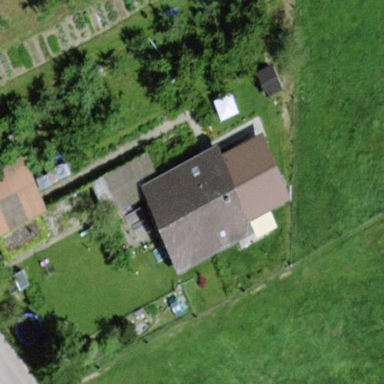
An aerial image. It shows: Simple and straightforward house.